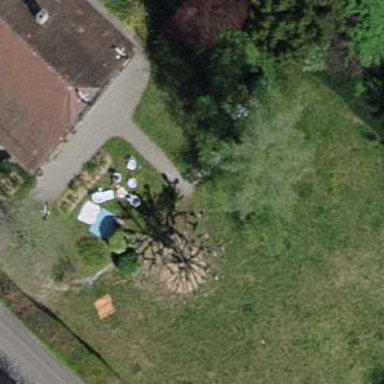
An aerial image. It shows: Garden enclosed by fence.